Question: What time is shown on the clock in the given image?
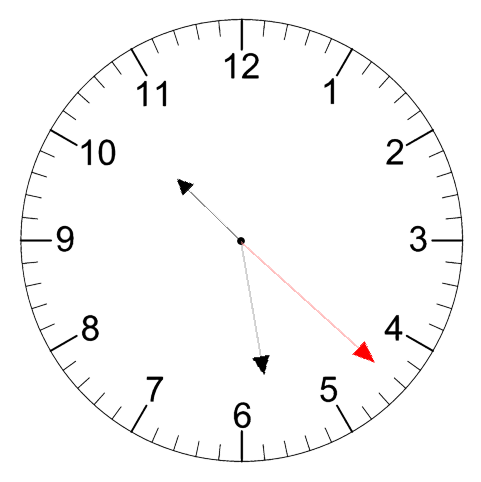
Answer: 10:28:22